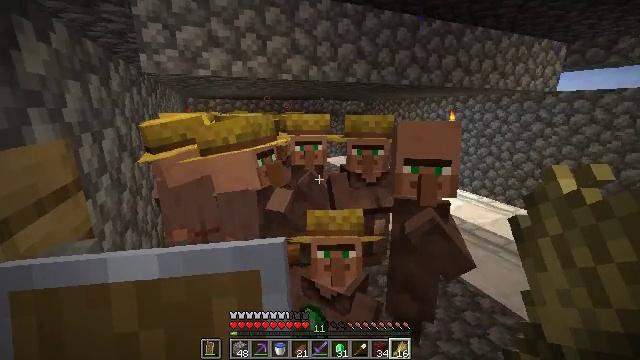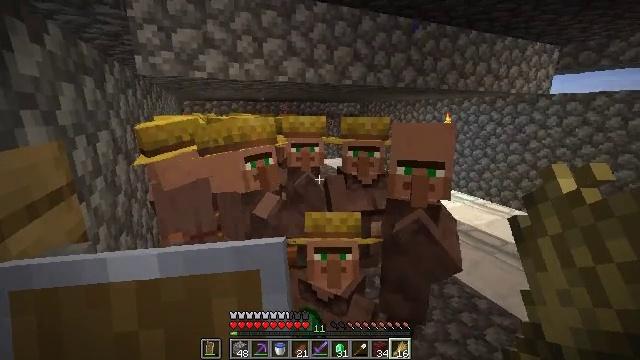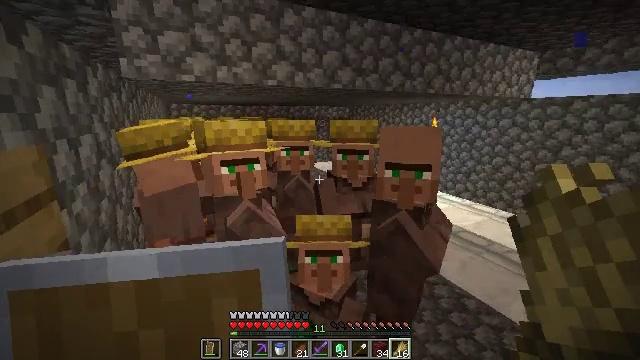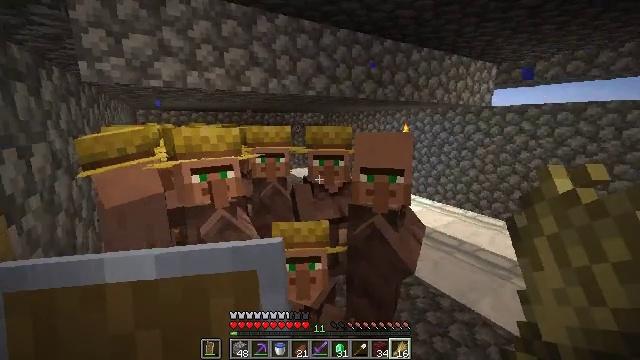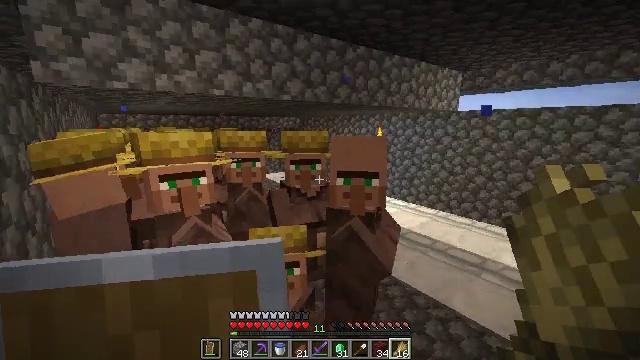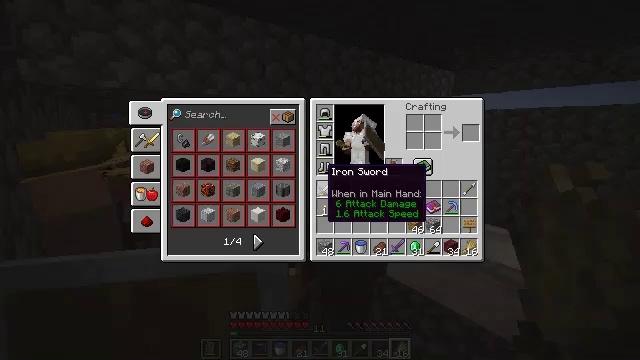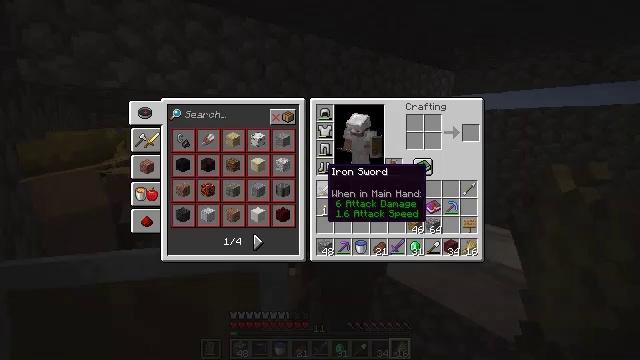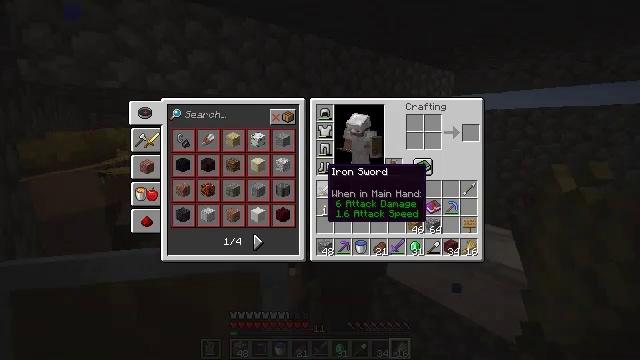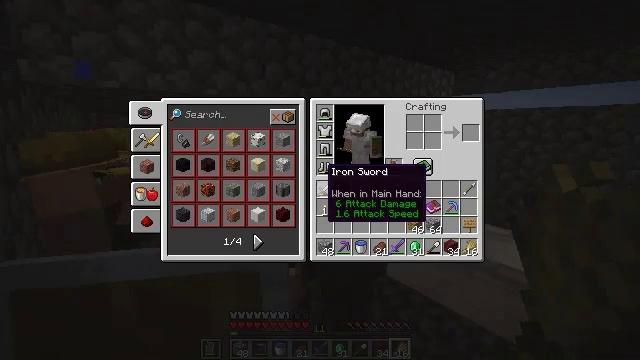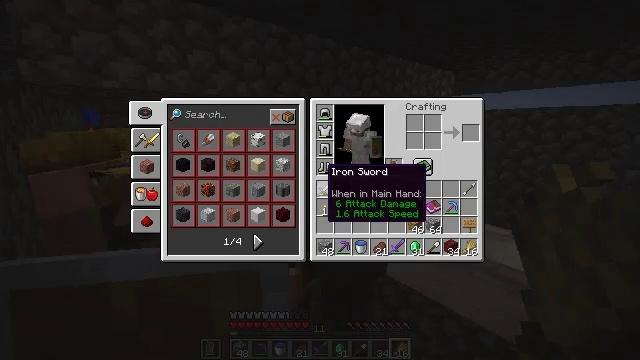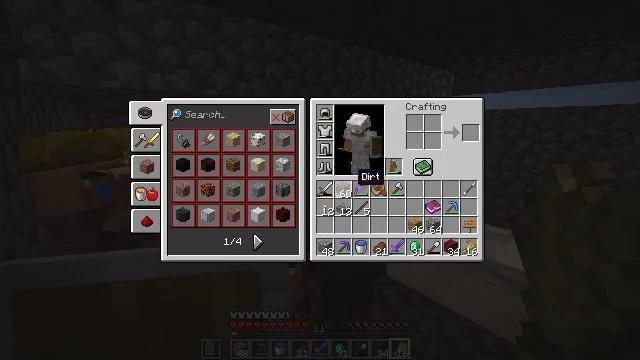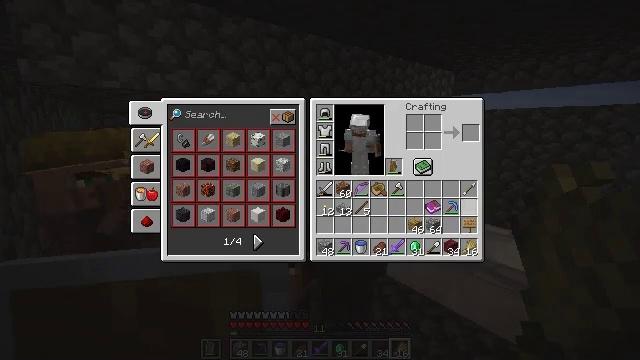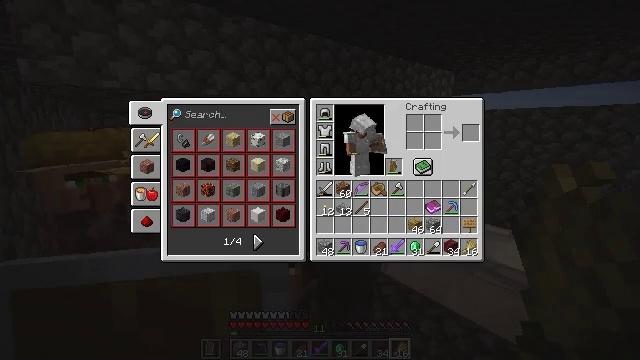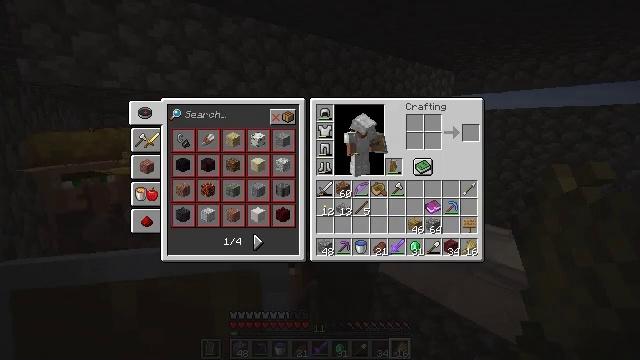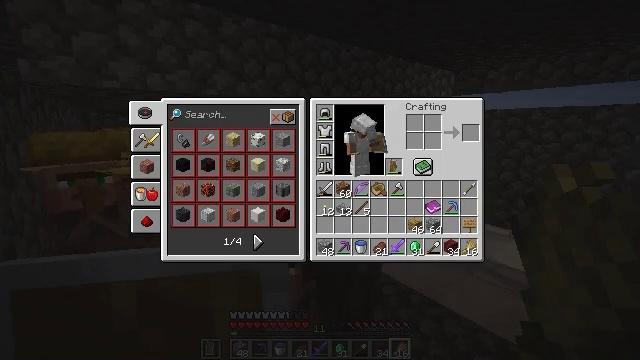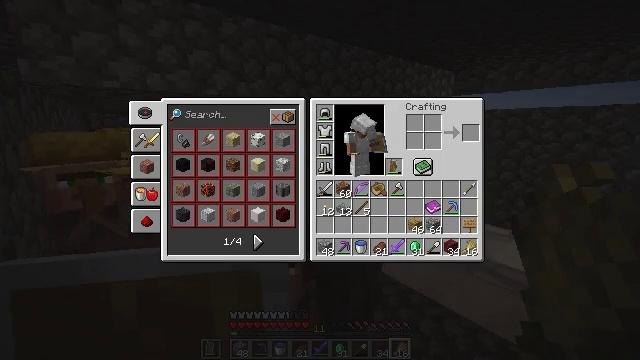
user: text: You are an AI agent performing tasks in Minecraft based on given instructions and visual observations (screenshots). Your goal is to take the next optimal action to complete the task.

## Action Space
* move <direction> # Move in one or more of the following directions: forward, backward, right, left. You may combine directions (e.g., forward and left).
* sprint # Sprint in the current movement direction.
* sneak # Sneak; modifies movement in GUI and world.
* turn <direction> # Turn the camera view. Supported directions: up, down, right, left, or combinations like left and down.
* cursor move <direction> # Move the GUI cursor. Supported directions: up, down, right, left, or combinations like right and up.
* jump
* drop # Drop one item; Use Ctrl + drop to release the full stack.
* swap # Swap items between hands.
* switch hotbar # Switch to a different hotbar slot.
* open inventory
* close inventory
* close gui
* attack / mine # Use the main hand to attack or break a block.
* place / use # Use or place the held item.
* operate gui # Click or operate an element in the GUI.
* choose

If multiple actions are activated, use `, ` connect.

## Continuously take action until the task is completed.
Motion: motion action
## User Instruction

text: Drop wheat from the inventory.
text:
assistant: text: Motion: no_op
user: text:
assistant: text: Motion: turn right
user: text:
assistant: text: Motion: turn right and up
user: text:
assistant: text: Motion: turn right
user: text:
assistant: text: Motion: turn right, close inventory
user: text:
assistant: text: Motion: close inventory
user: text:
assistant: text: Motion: close inventory
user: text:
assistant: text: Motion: no_op
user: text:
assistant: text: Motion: no_op
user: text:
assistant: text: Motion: turn right
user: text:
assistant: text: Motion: turn right and down
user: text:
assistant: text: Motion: turn right
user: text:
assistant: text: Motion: no_op
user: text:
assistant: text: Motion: no_op
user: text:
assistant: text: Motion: no_op
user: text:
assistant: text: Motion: no_op
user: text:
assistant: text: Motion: turn left and down
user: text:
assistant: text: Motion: turn left
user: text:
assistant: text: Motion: turn left
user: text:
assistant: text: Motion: turn left
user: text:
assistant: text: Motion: turn left
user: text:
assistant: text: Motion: turn left
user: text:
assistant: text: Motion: no_op
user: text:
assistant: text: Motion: no_op
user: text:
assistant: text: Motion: no_op
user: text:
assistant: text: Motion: no_op
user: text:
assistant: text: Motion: attack / mine
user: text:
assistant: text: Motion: attack / mine
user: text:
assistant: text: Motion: no_op
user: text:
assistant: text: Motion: no_op